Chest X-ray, PA view. Patient: 8 years old, sex M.
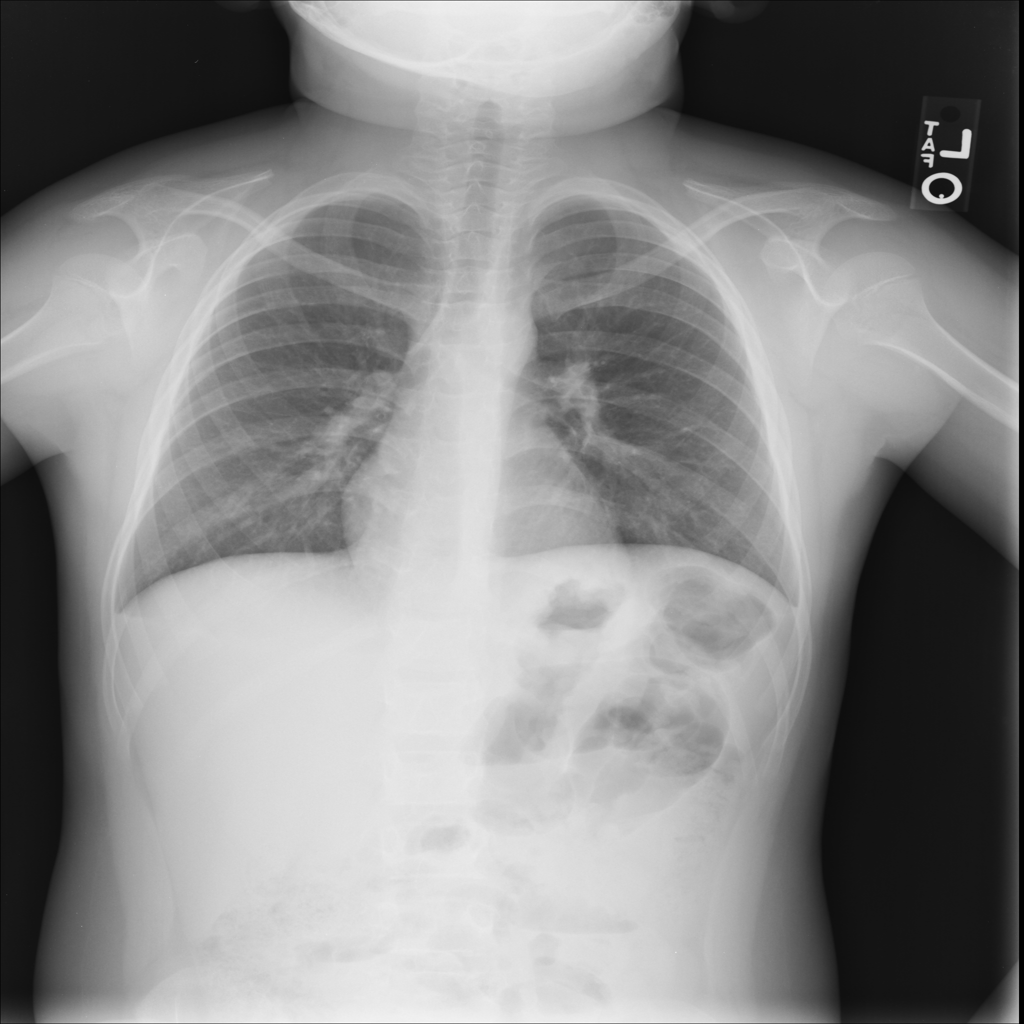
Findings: No Finding